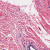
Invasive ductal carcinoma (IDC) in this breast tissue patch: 0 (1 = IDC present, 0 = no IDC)